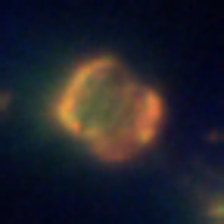
Taxon: Centric
Group: Diatoms